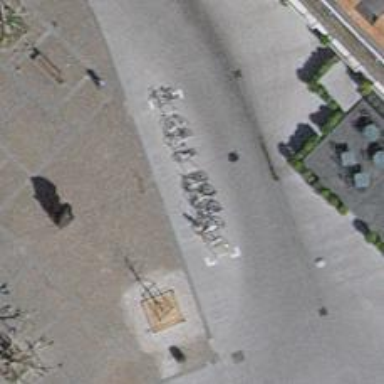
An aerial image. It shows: Bicycle parking area with stands.